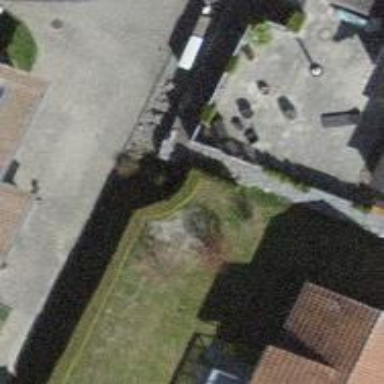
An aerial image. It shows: Hedge barrier.